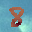
Label: 8